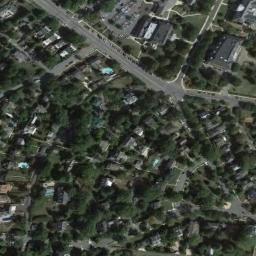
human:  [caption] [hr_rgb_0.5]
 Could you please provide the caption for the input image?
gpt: In densely populated areas there are many roads and densely arranged houses and trees of varying sizes and shapes as well as large lawns .

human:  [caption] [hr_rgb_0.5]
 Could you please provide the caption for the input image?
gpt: A dense residential area has lots of trees and houses arranged neatly and some roads go through the residential area .

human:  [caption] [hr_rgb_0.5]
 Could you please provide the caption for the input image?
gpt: There is a winding road to the left of the residential area .

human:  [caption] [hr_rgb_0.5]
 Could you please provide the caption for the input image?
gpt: The dense residential is next to the road and some trees .

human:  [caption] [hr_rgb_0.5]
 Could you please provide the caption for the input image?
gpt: There are many black buildings with lawns around on dense residential area .